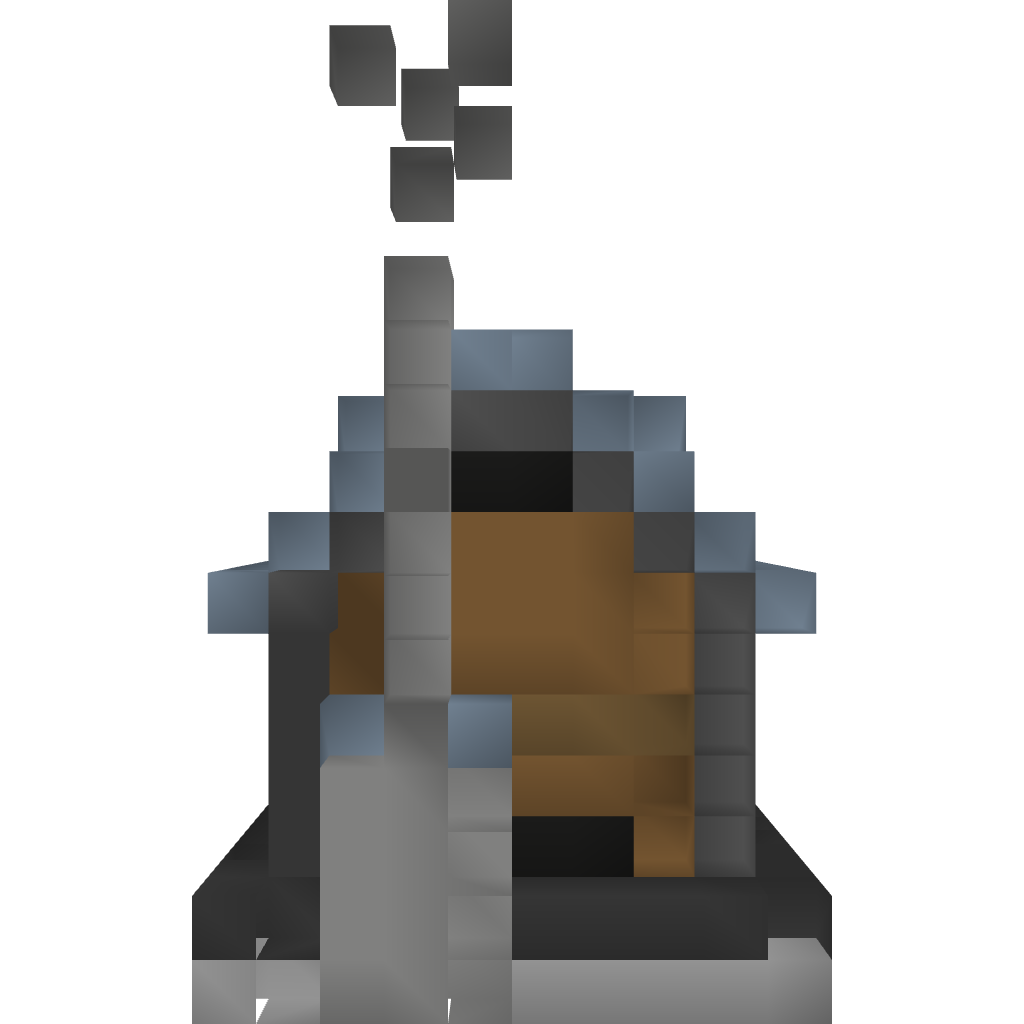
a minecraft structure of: Two Story House with Shed